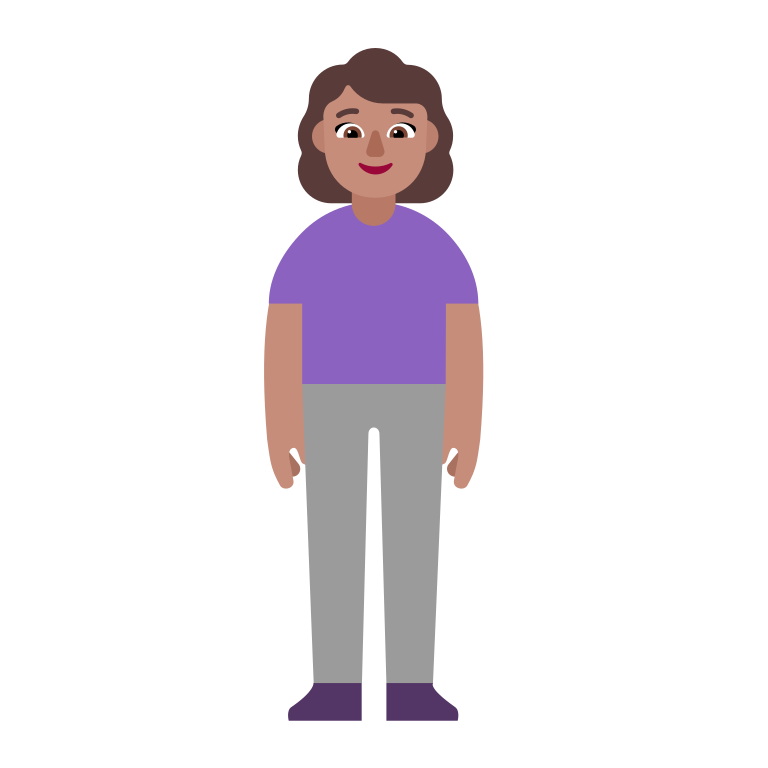
woman standing flat